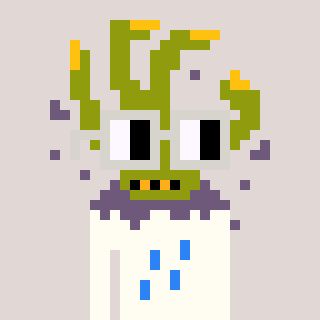
a pixel art character with square light gray glasses, a zombie-hand-shaped head and a grayscale-colored body on a warm background